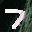
Label: 7